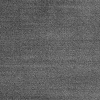
Atmospheric dust classification: dusty